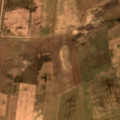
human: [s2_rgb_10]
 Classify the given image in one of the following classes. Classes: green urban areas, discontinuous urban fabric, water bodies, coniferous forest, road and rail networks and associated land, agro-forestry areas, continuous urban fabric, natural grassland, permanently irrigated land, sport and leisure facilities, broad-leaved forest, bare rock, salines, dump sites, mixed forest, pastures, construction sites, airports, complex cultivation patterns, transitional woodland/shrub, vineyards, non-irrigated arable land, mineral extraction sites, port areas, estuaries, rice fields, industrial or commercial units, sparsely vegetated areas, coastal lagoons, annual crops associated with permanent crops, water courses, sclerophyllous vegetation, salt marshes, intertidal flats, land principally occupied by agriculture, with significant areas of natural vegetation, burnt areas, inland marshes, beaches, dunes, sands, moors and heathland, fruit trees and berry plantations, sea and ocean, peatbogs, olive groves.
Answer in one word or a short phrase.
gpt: non-irrigated arable land, land principally occupied by agriculture, with significant areas of natural vegetation